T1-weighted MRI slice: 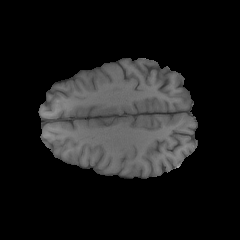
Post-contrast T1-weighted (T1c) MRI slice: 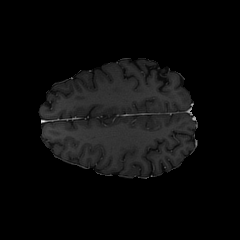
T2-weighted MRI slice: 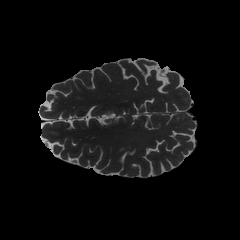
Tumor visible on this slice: no